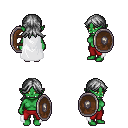
a pixel art fantasy rpg character, female body template, orc, green skin, white cape, red pants, gray loose hair, bracelets, shield, four views (front, back, left, right), 2x2 character sprite sheet, small pixel art, hard edges, no anti-aliasing